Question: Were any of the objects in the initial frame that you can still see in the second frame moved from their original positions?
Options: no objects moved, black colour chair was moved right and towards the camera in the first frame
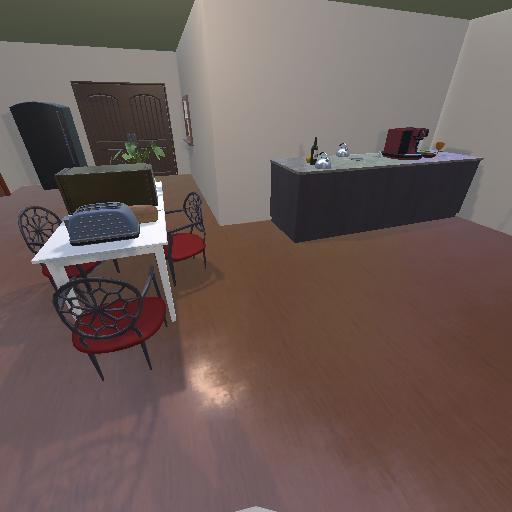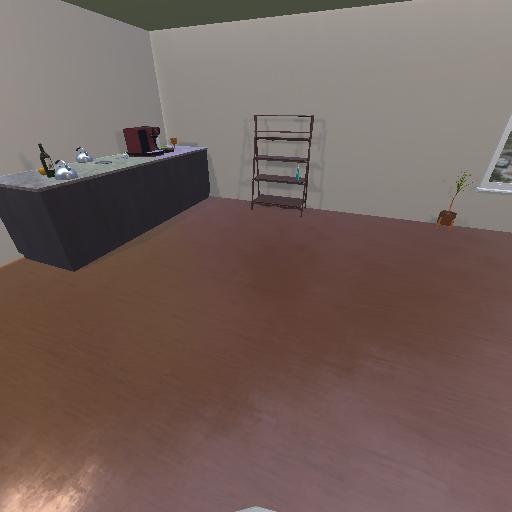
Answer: no objects moved